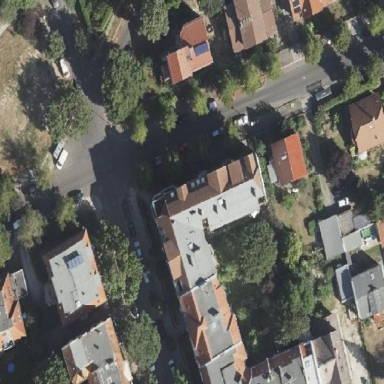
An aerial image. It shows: Image showing building with apartments.